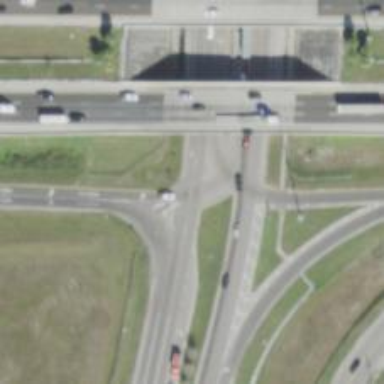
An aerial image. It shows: Motorway link road with diamond junction.